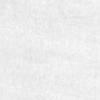
Label: no_change